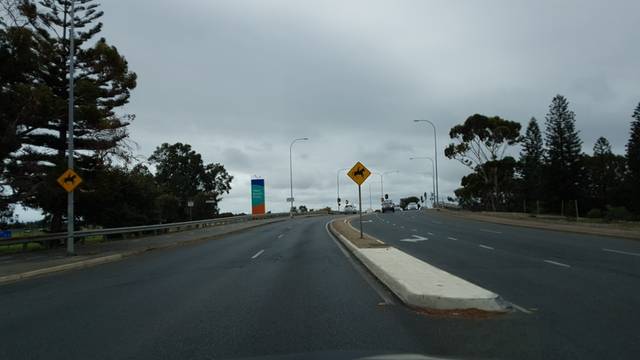
Region: Australia
Coordinates: -34.964, 138.517